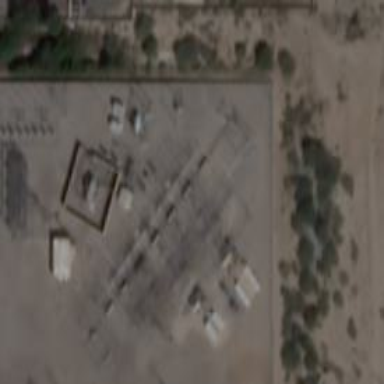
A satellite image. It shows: Switch used for power control.